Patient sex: M
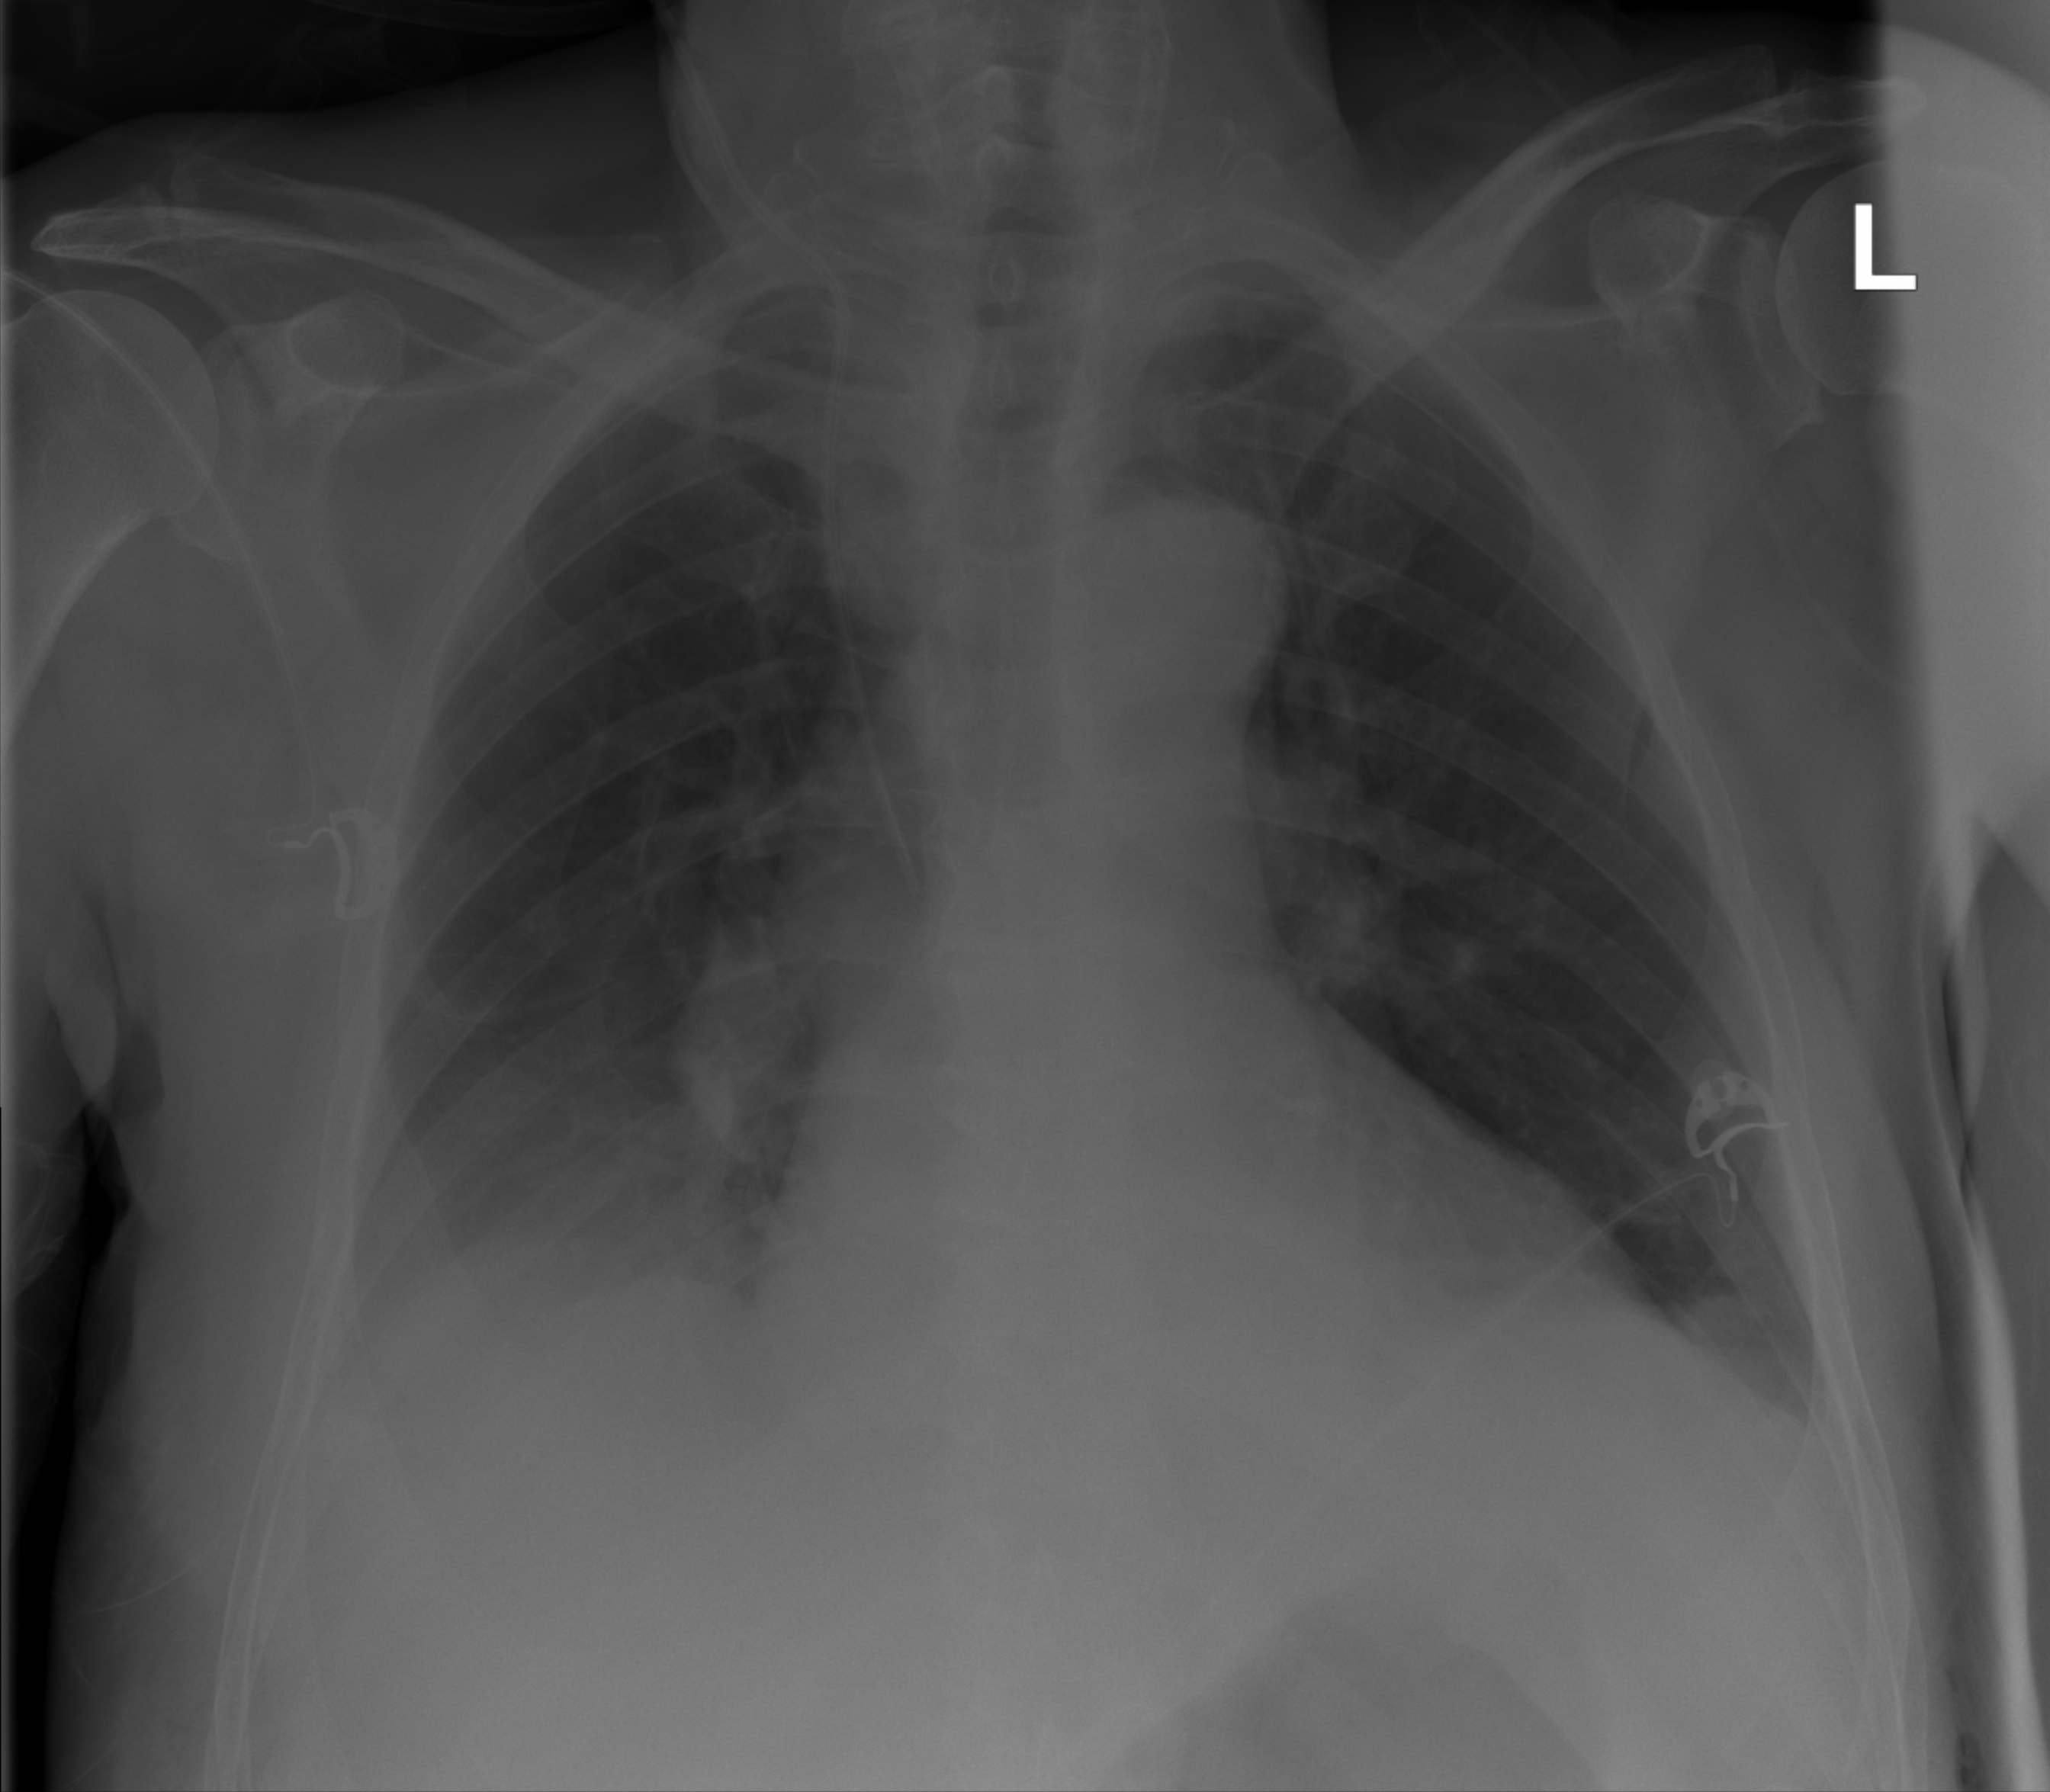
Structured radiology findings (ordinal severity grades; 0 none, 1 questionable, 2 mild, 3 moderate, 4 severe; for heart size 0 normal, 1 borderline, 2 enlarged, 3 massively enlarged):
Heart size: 1
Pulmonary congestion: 0
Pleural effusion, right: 3
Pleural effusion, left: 2
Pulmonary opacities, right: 0
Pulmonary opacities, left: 0
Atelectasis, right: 2
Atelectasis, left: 2